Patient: sex F, age 58
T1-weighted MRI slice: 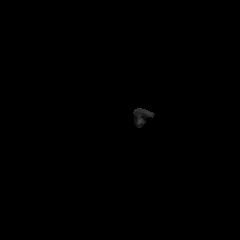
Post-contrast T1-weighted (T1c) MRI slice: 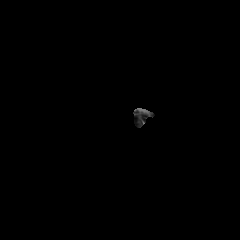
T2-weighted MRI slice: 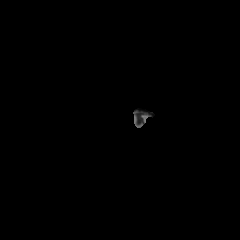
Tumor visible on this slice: no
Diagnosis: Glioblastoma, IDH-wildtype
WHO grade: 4